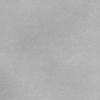
Label: dusty